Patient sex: M
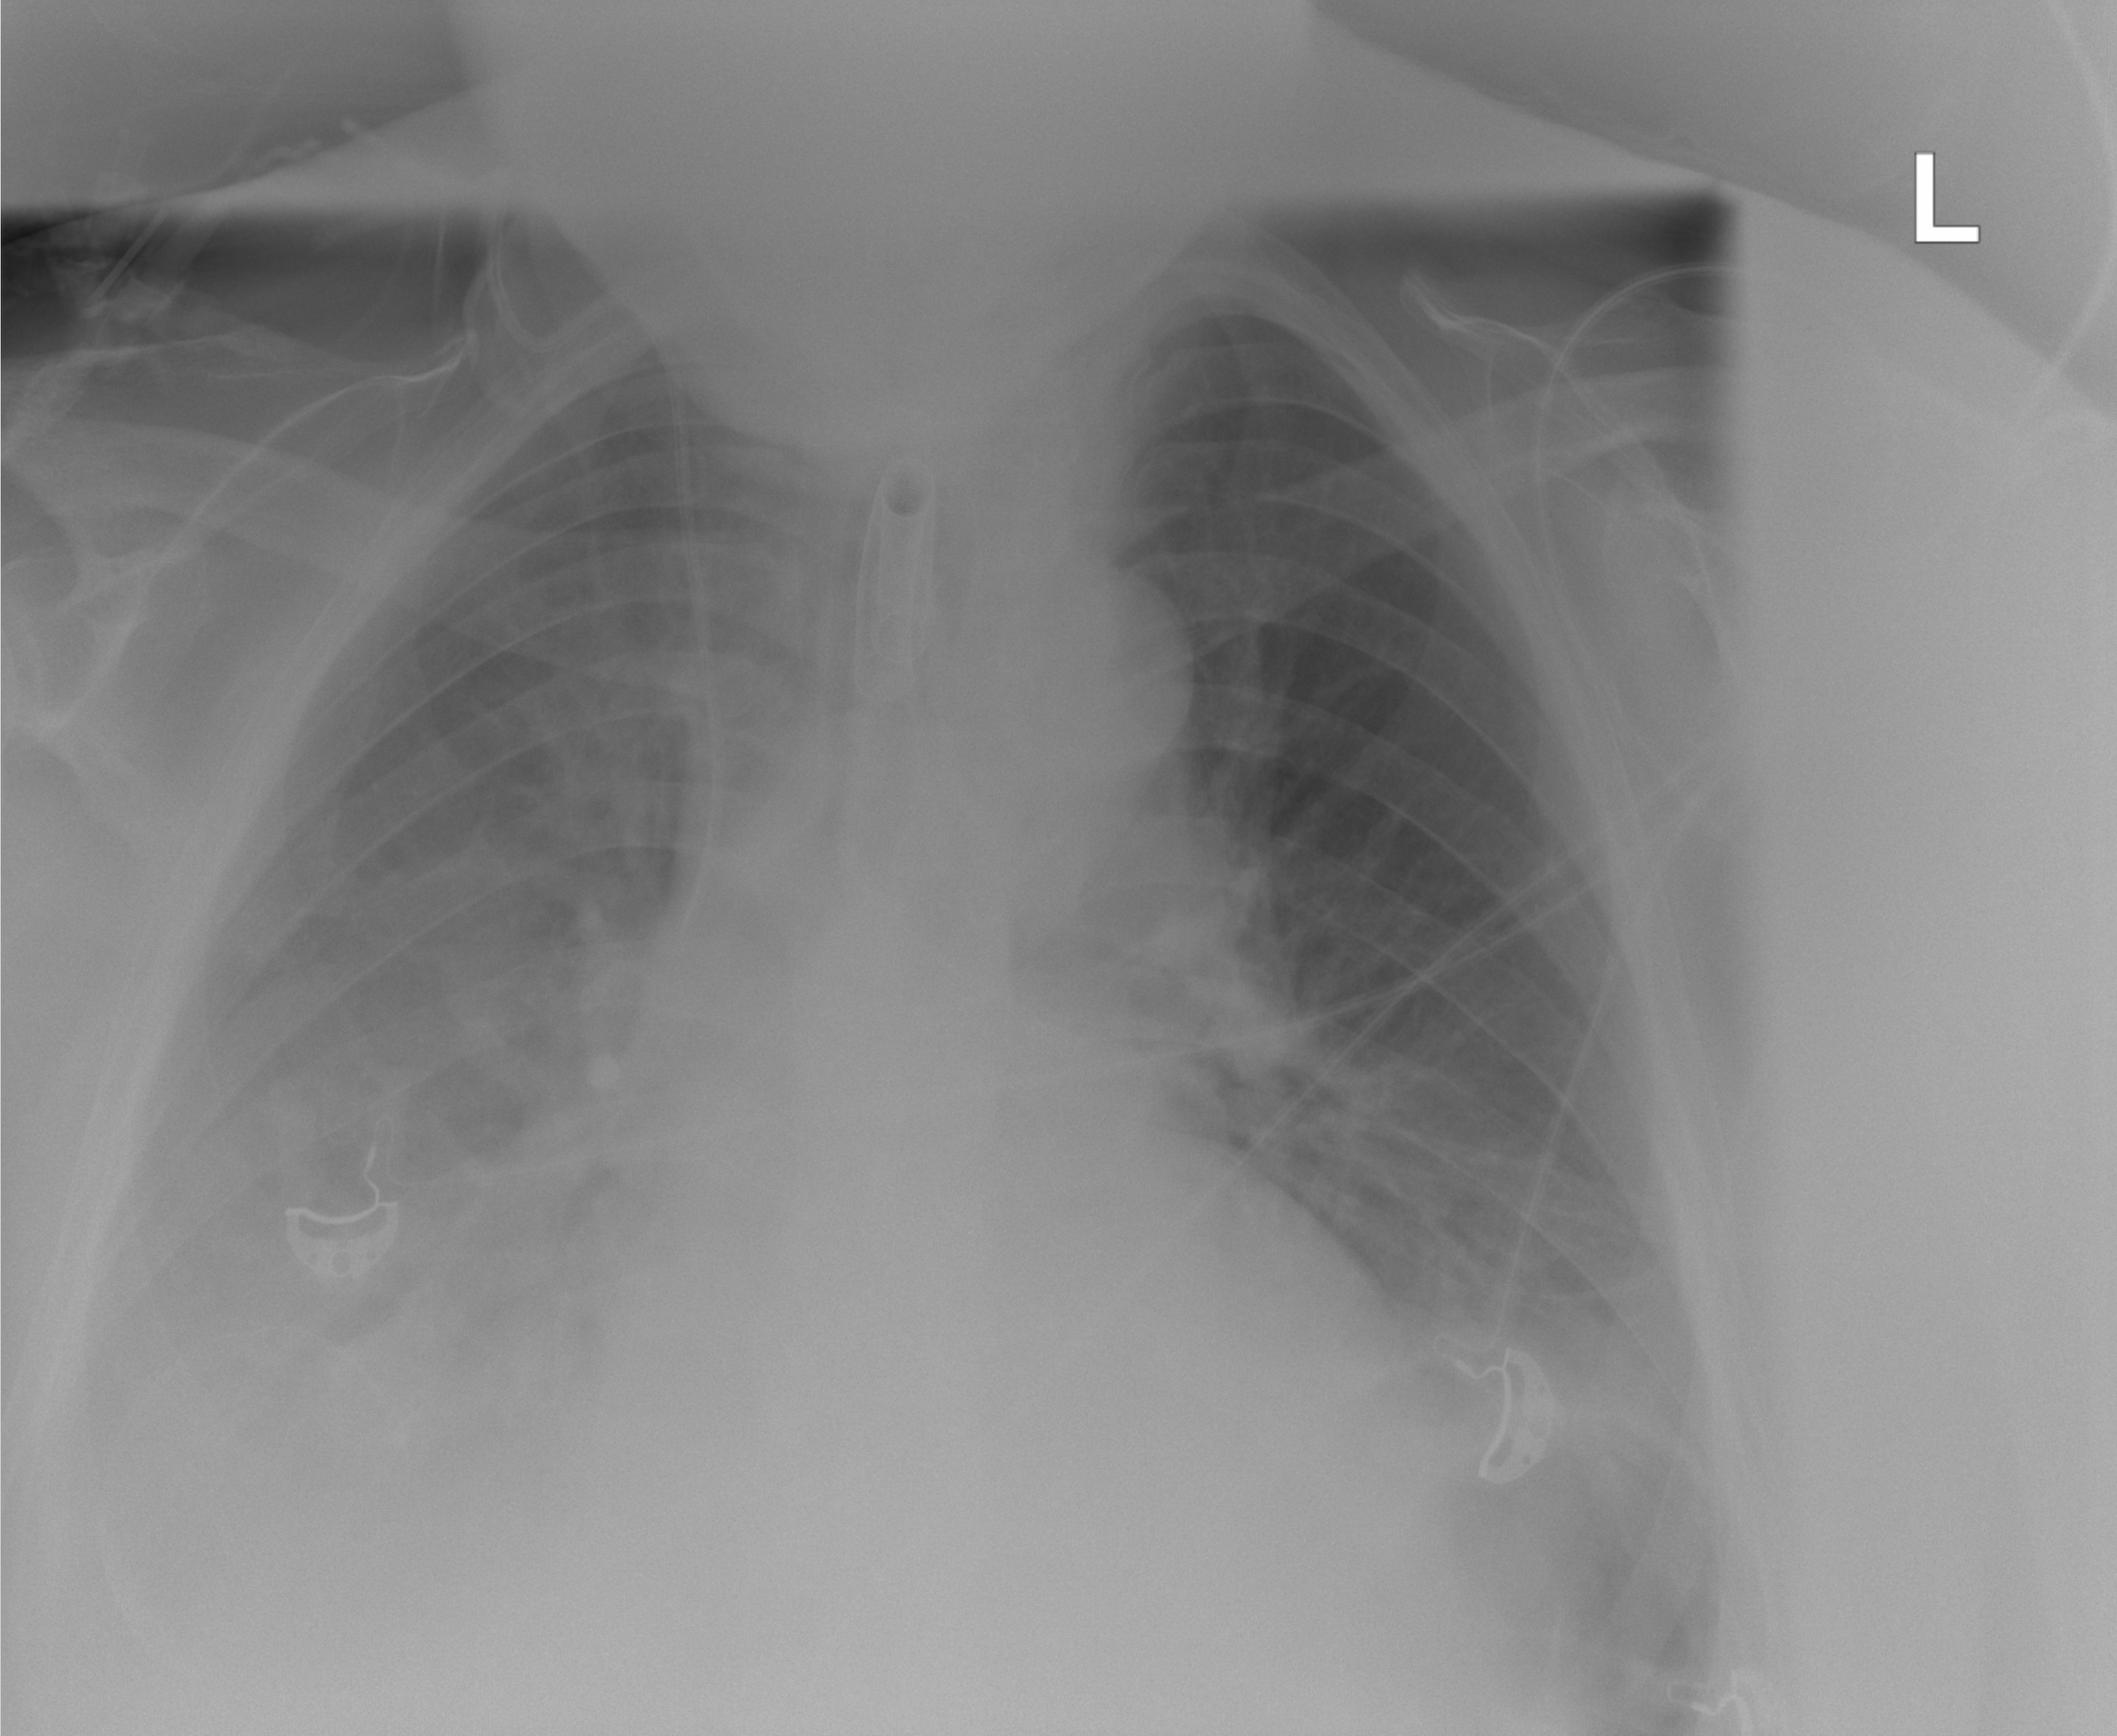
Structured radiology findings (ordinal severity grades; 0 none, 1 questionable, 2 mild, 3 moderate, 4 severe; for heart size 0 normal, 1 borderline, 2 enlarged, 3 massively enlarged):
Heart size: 2
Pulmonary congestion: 2
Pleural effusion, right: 3
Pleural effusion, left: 0
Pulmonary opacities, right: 2
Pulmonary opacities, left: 2
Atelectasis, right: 3
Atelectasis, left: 2